Question: Presently, I am attempting to profile a Windows service that I am working on using the new "Performance and Diagnostics" feature in Visual Studio 2013 (see <URL>. When I attempt to profile the service, I get this error message:
'''
Cannot start service from the command line or a debugger. A Windows Service must first be intalled (using installutil.exe) and then started with the ServerExplorer, Windows Services Administrative Tool or the NET START command.
'''
Normally when debugging the service, it works fine because I have the following code in Program.cs:
'''
private static MySvc _serviceInstance;
private static readonly List<ServiceBase> _servicesToRun =
new List<ServiceBase>();
static void Main(string[] args)
{
_servicesToRun.Add(_serviceInstance);
if (Environment.UserInteractive)
{
_servicesToRun.ToArray().LoadServices();
}
else
{
ServiceBase.Run(_servicesToRun.ToArray());
}
}
static Program()
{
_serviceInstance = new MySvc();
}
'''
Also, if I attempt to attach to a running app, in the dialog that appears it doesn't display any executing processes, and when I put the name of the service in there, it does not find it. Does anyone have any suggestions? TIA.
This is what I get when I attempt to attach to a process. Why doesn't the "Performance and Diagnostics" see any processes running on my computer? Why would it only connect to Windows Store apps instead of all exes? Please see this image:

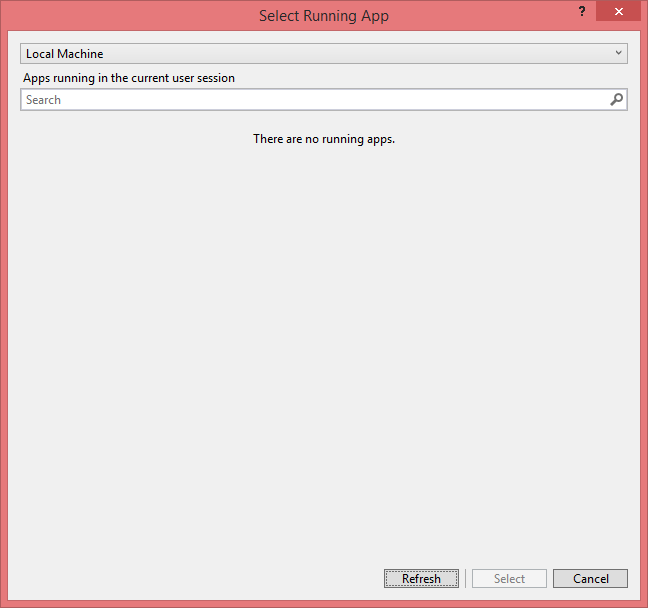
Answer: The way I resolved the problem was the copy all the source code and make minor modifications to get everything to run in a Console application, then chose Debug->Performance and Diagnostics and ran the Console application using "Change Target" -> "Launch and executable file (.exe)"